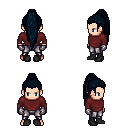
a pixel art fantasy rpg character, male body template, human, light skin, maroon long-sleeve shirt, metal pants, raven extra-long topknot hairstyle, metal gloves, black shoes, four views (front, back, left, right), 2x2 character sprite sheet, small pixel art, hard edges, no anti-aliasing